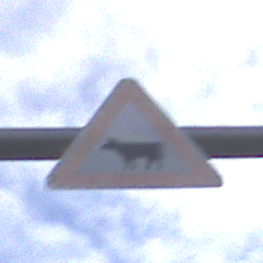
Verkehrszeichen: ViehtriebRechts
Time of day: MorningAfternoon
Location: Outdoor (Urban)
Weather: PartlyCloudy
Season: NotSpecified
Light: Natural